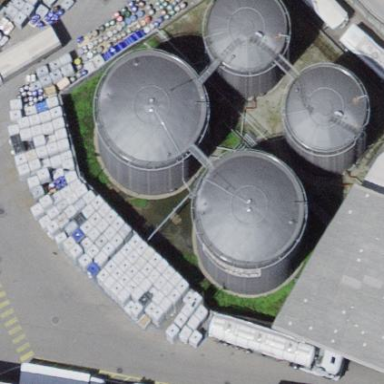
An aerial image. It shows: Storage tank that is man-made.